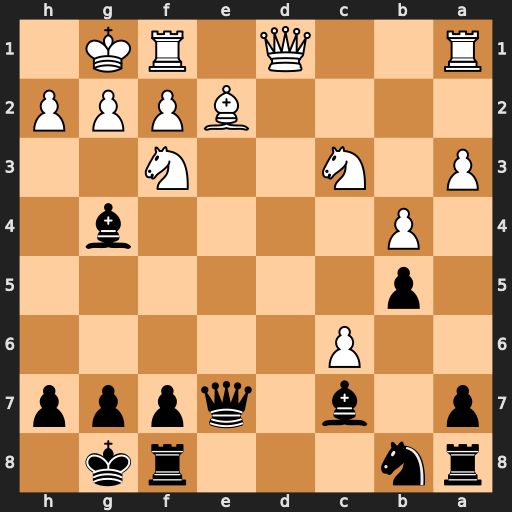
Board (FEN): rn3rk1/p1b1qppp/2P5/1p6/1P4b1/P1N2N2/4BPPP/R2Q1RK1
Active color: b
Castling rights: -
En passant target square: -
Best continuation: Bxf3 Bxf3 Qe5 g3 Qxc3